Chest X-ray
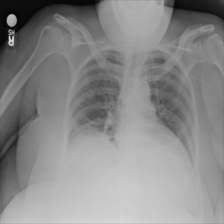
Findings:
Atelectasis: negative
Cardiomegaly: negative
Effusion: negative
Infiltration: negative
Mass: negative
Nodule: negative
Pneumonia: negative
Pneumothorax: negative
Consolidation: negative
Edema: negative
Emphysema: negative
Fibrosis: negative
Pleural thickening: negative
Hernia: negative